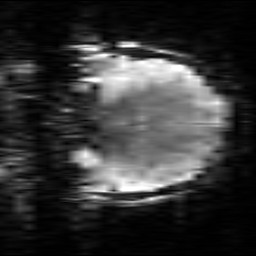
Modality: T2starw
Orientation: coronal
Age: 20
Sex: female
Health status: healthy
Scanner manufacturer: siemens
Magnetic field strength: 3 T
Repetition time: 0.7 s
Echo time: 0.02 s